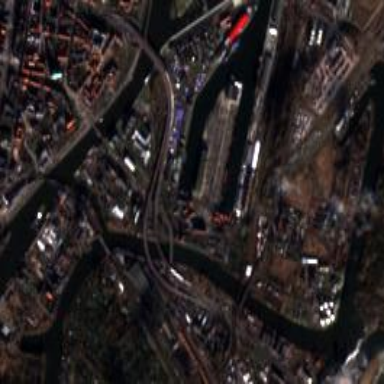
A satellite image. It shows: Man-made quay.